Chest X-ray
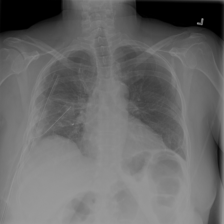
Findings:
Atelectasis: negative
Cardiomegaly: negative
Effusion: negative
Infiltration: negative
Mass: negative
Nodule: negative
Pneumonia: negative
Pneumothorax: positive
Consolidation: negative
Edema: negative
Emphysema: negative
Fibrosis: negative
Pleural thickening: negative
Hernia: negative